Question: I am trying to upload video to Google Photos app using Share intent ( share intent works fine for Youtube and other services), but it doesn't work well for google PHOTOS. Screen goes to dim state and when I re-start app after pressing home key, google photos login popup is shown again. Is there any way to solve this issue ? Thanks

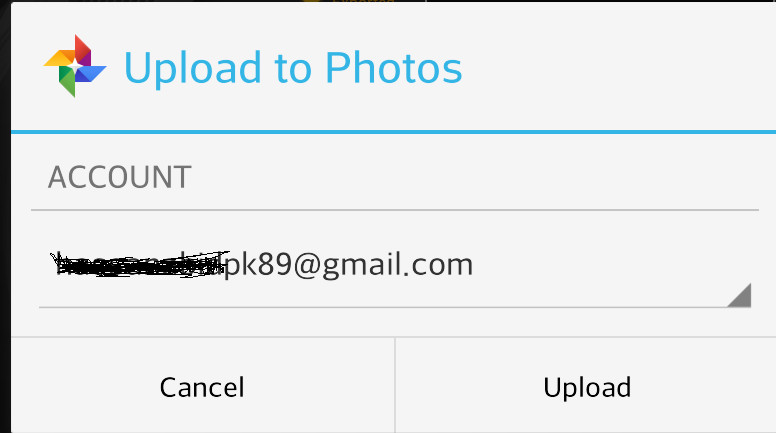
Answer: This problem is solved
Updated Google+ app